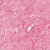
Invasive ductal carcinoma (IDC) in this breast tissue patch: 0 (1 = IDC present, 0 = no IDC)